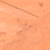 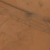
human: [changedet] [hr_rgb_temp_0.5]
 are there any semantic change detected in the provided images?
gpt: Streets appeared below an existing road.